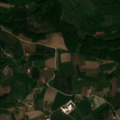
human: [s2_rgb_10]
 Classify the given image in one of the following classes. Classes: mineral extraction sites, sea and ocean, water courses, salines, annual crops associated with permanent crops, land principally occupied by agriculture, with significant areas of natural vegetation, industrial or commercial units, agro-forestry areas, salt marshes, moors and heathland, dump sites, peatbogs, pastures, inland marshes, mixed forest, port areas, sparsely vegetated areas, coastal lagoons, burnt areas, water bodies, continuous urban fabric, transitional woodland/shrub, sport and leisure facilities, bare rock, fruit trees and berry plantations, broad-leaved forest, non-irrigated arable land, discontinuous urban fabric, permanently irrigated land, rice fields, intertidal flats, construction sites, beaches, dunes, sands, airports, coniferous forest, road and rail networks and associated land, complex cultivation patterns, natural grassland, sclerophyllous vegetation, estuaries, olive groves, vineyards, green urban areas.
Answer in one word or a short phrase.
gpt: complex cultivation patterns, land principally occupied by agriculture, with significant areas of natural vegetation, broad-leaved forest